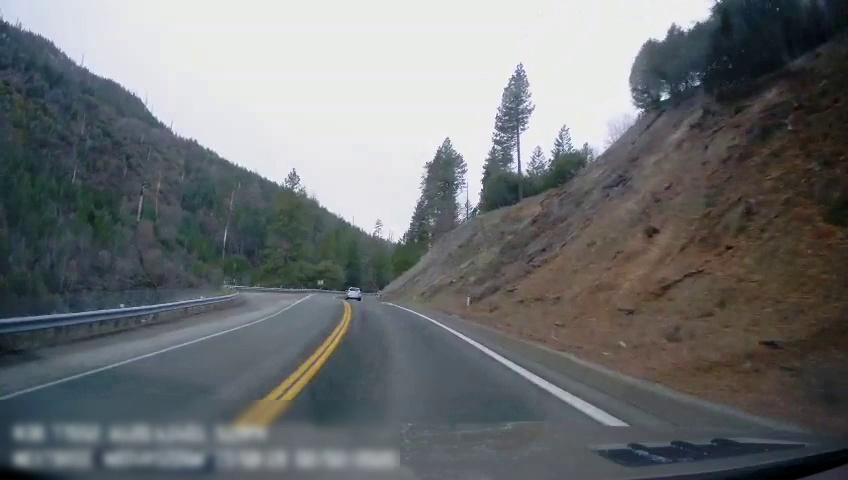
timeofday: Day
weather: Cloudy
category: Drivable Space
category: Vehicles | Car
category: Lanes | Current Lane
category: Lanes | Current Lane
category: Lanes | Opposite Lane